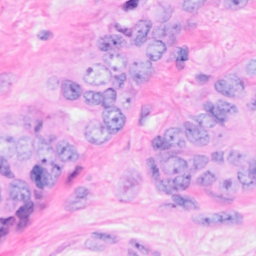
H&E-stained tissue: Breast